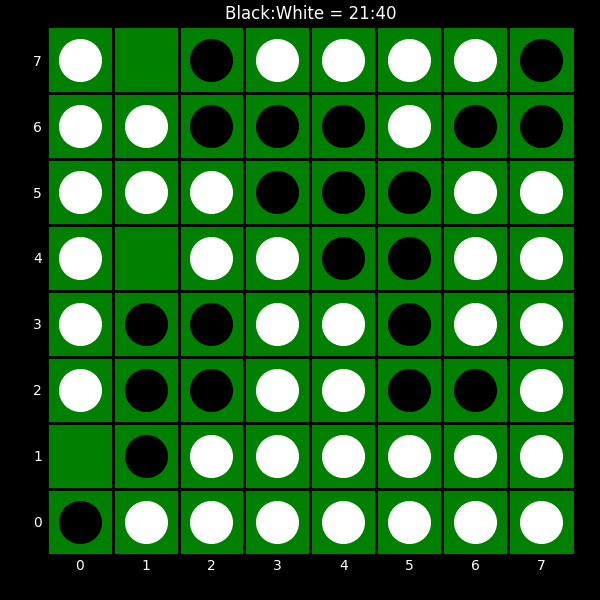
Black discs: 21
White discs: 40